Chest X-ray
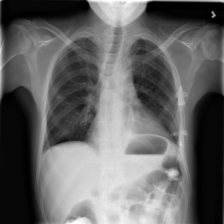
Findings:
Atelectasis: negative
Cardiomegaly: negative
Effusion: positive
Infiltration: negative
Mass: negative
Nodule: negative
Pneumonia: negative
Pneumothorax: negative
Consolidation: negative
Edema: negative
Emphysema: negative
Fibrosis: negative
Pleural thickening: negative
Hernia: negative